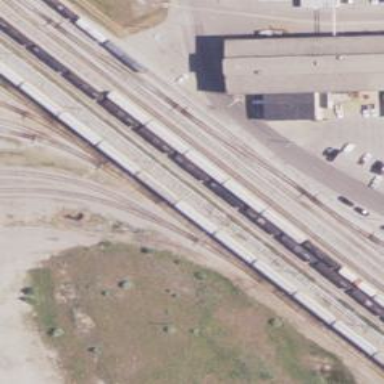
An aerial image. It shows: Railway spur service.